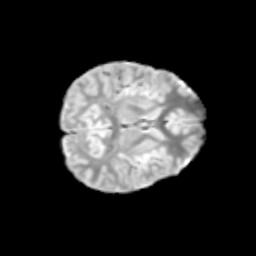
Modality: T2w
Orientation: axial
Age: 12
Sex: male
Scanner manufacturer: siemens
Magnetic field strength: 3 T
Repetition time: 3.8 s
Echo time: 0.07 s